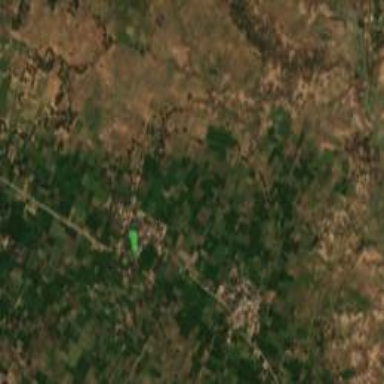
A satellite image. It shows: Village area.